Question: I have just created a brand new project and used Nuget to get bootstrap and other js related files.
My Bundles look like the following:
'''
public class BundleConfig
{
// For more information on bundling, visit http://go.microsoft.com/fwlink/?LinkId=301862
public static void RegisterBundles(BundleCollection bundles)
{
bundles.Add(new ScriptBundle("~/bundles/jquery").Include(
"~/Scripts/jquery-{version}.js"));
bundles.Add(new ScriptBundle("~/bundles/jqueryval").Include(
"~/Scripts/jquery.validate*"));
// Use the development version of Modernizr to develop with and learn from. Then, when you're
// ready for production, use the build tool at http://modernizr.com to pick only the tests you need.
bundles.Add(new ScriptBundle("~/bundles/modernizr").Include(
"~/Scripts/modernizr-*"));
bundles.Add(new ScriptBundle("~/bundles/bootstrap").Include(
"~/Scripts/bootstrap.js"));
bundles.Add(new StyleBundle("~/Content/css").Include(
"~/Content/bootstrap.css",
"~/Content/Site.css"));
}
}
'''
Here is my Layout view:
'''
@using System.Web.Optimization
<!DOCTYPE html>
<html>
<head>
<meta charset="utf-8" />
<meta name="viewport" content="width=device-width, initial-scale=1.0">
<title>@ViewBag.Title - My ASP.NET Application</title>
@Styles.Render("~/Content/css")
@Scripts.Render("~/bundles/modernizr")
</head>
<body>
<div class="navbar navbar-inverse navbar-fixed-top">
<div class="container">
<div class="navbar-header">
@Html.ActionLink("Milford Golfers Association", "Index", "Home", null, new { @class = "navbar-brand" })
</div>
<div class="navbar-collapse collapse">
<ul class="nav navbar-nav">
</ul>
</div>
</div>
</div>
<div class="container body-content">
@RenderBody()
<hr />
<footer>
<p>&copy; @DateTime.Now.Year - My ASP.NET Application</p>
</footer>
</div>
@Scripts.Render("~/bundles/jquery")
@Scripts.Render("~/bundles/bootstrap")
@RenderSection("scripts", required: false)
</body>
</html>
'''
However when the page is debugged I get the following:

I have tried this with the debug flag set to 'false' or 'true' in the web config which seemed to be the solution for others.
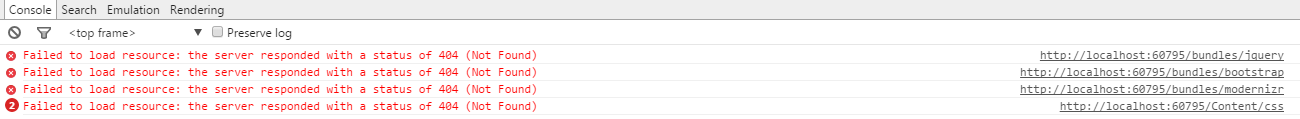
Answer: Make sure you have the <URL> Nuget package installed. Without that, the bundle config doesn't actually do anything.